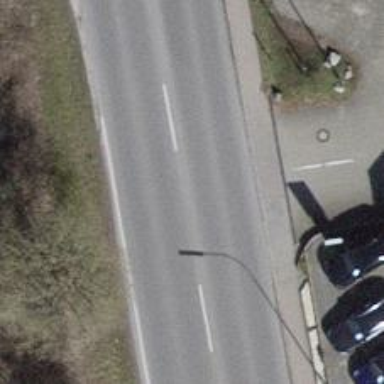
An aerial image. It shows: Asphalt road classified as primary highway.